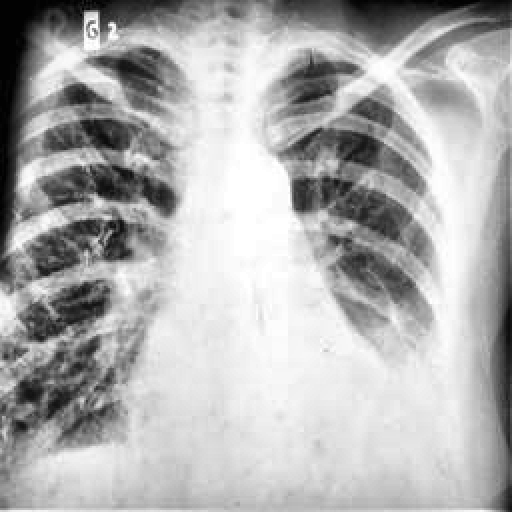
Finding: TUBERCULOSIS